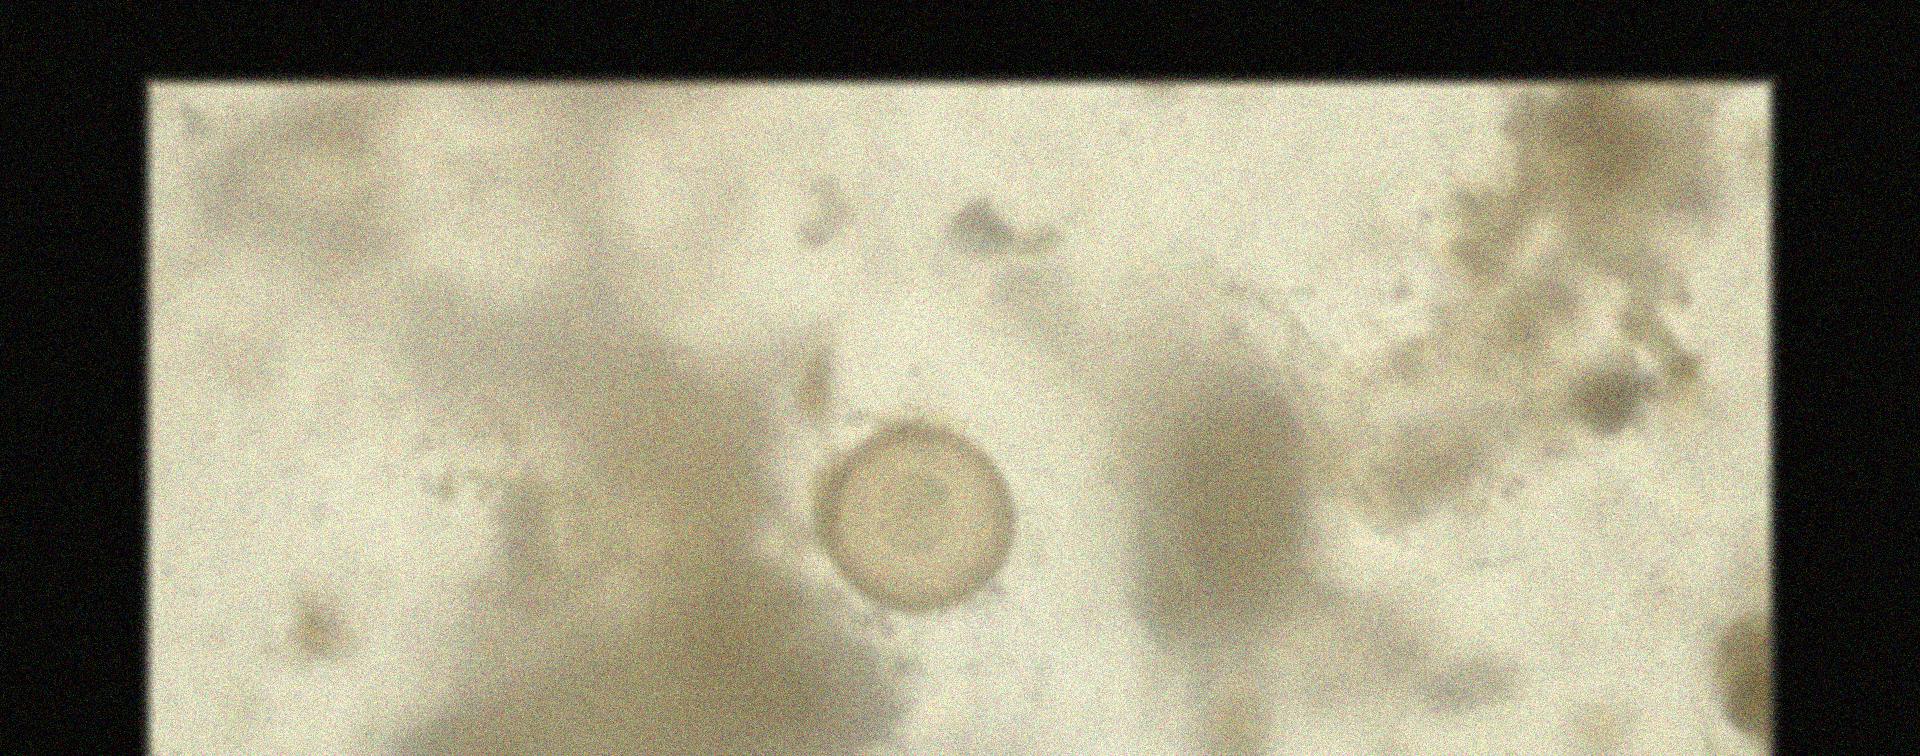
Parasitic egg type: Hymenolepis diminuta